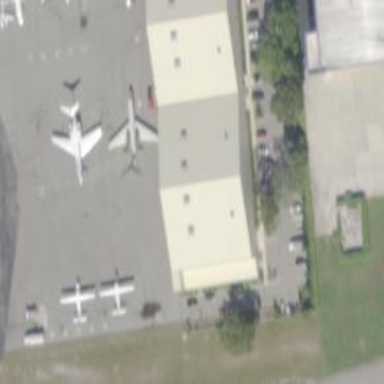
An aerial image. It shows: Hangar building located at airport.